Field crop: maize
Growth stage: 2
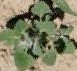
Species: chenopodium